Interaction volume radius: 5 \u00c5
Interaction volume height: 15 \u00c5
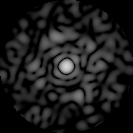
Disorder parameter: 0.7894